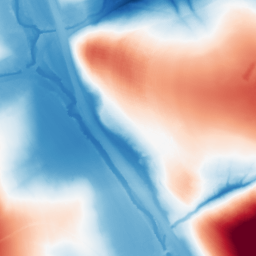
Category: morphological
Decomposition family: tophat_combined
Decomposition parameters: size: 100
Upsampling method: cubic_catmull_rom
Upsampling parameters: scale: 4
Upsampling scale: 4